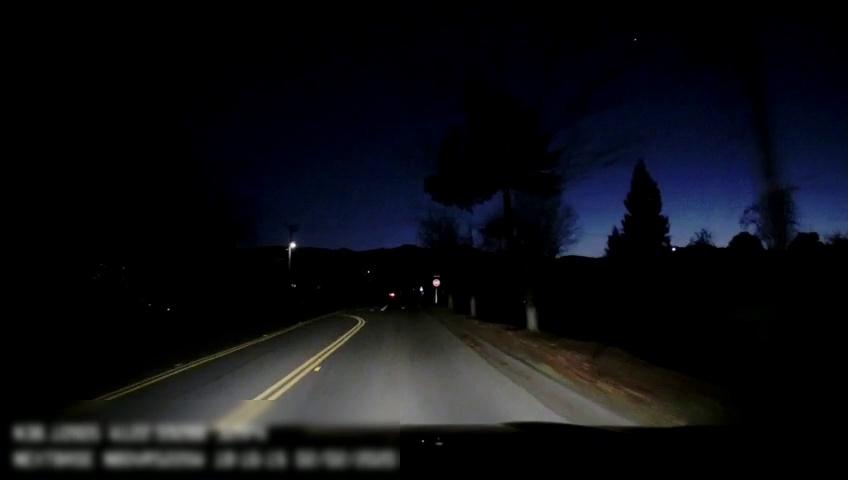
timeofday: Night
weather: Other
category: Drivable Space
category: Lanes | Current Lane
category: Lanes | Alternate Lane